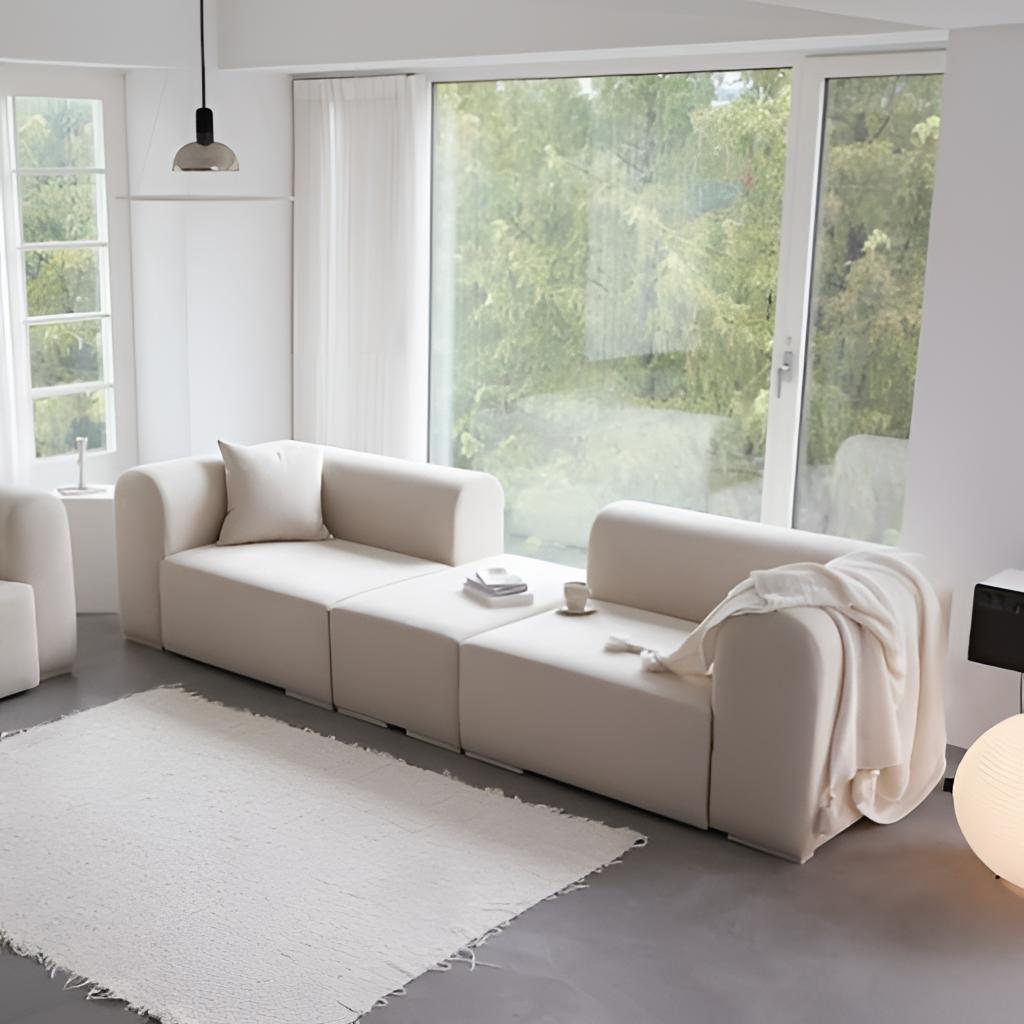
white fabric sofa, living room, concrete flooring, with smooth pattern, white paint wallpaper, with solid pattern, minimalist